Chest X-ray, PA view. Patient: 30 years old, sex F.
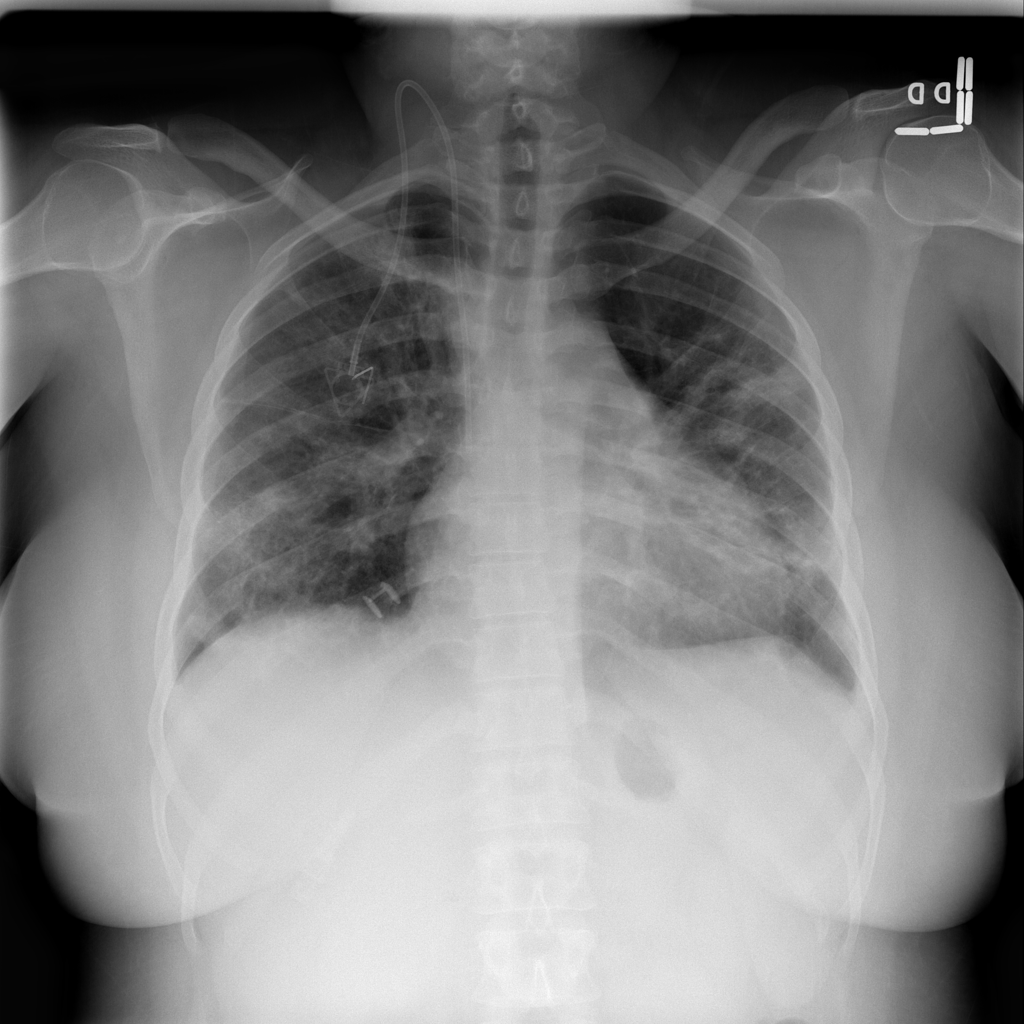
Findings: Cardiomegaly, Infiltration